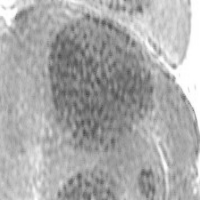
Label: prophase